Fundus camera: zeiss
Shooting center: fovea
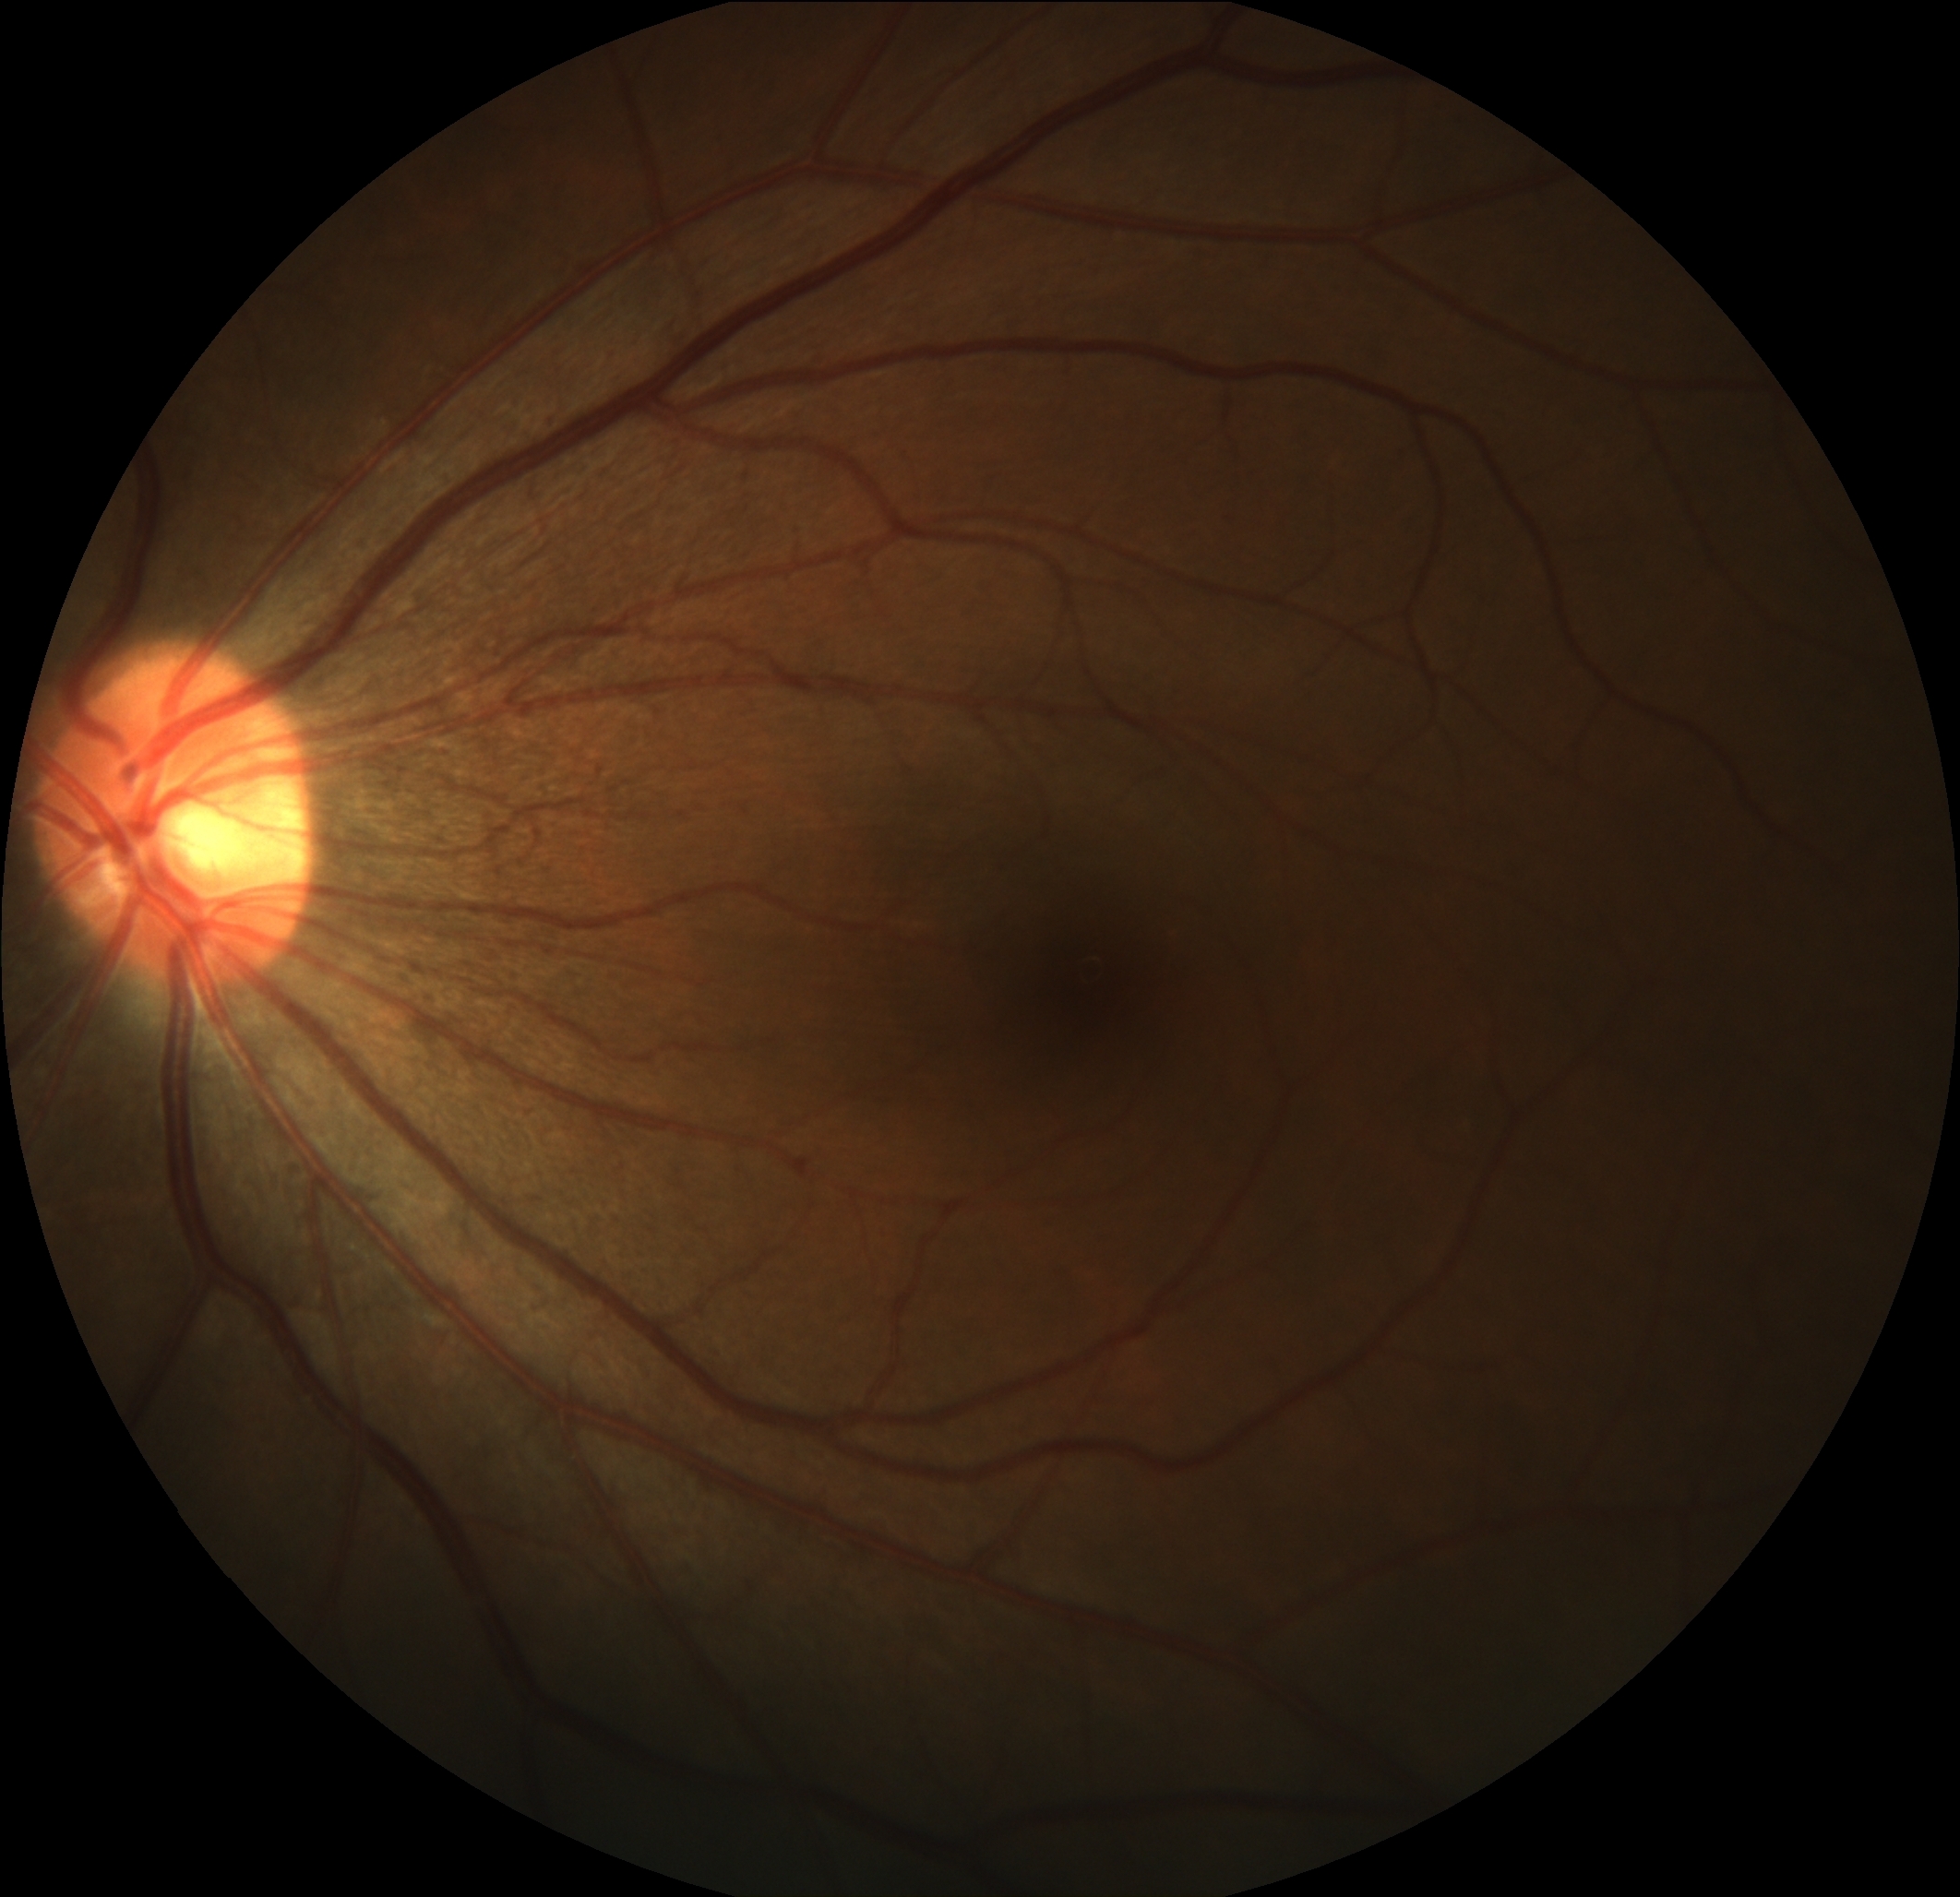
Pathologic myopia: no
Patchy retinal atrophy: absent
Retinal detachment: absent